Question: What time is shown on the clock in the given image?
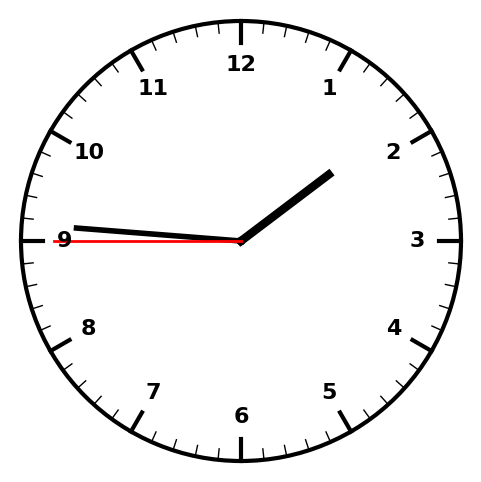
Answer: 01:45:45